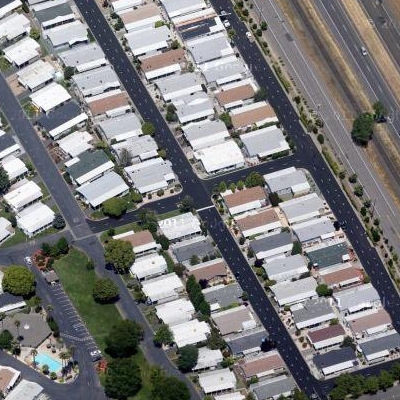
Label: Resident